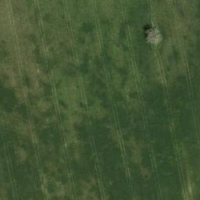
EUNIS habitat code: 52
Species observed at this site:
Emberiza calandra